Interaction volume radius: 5 \u00c5
Interaction volume height: 20 \u00c5
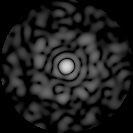
Disorder parameter: 0.8524